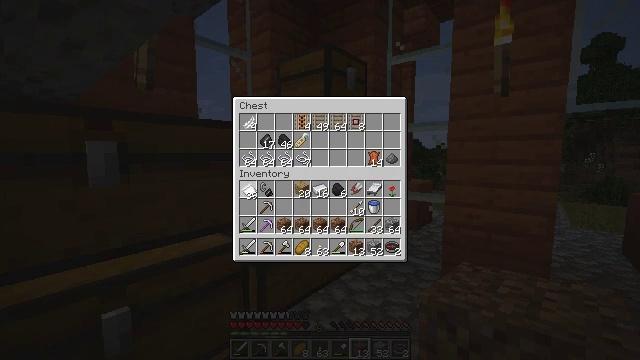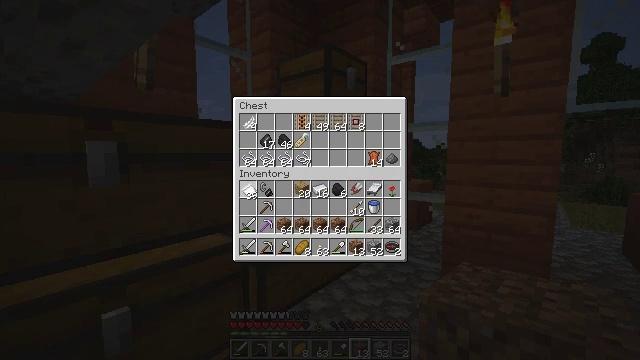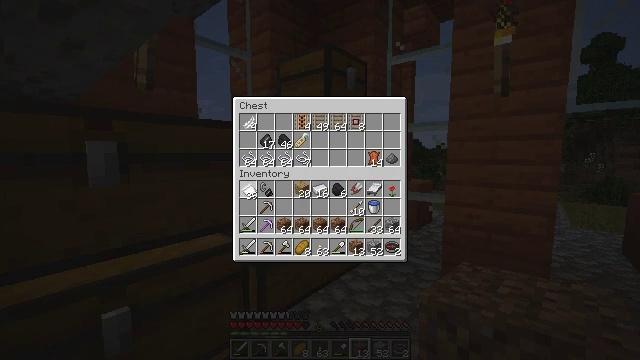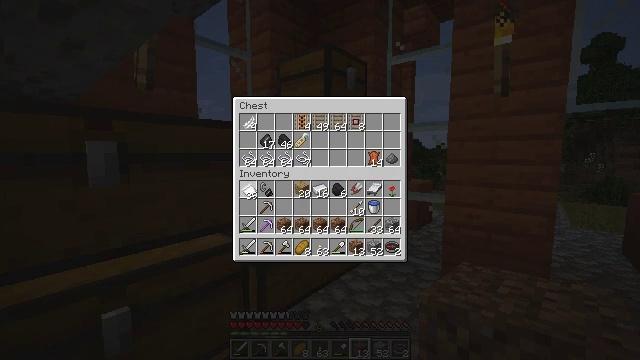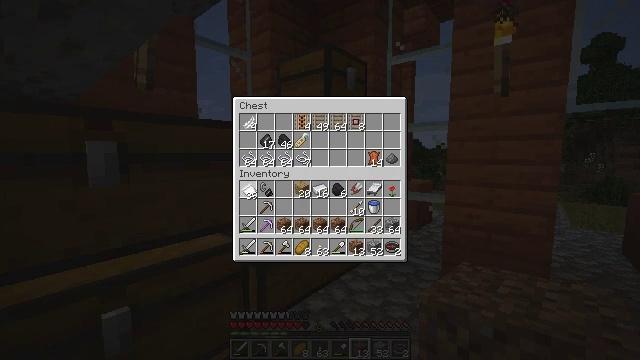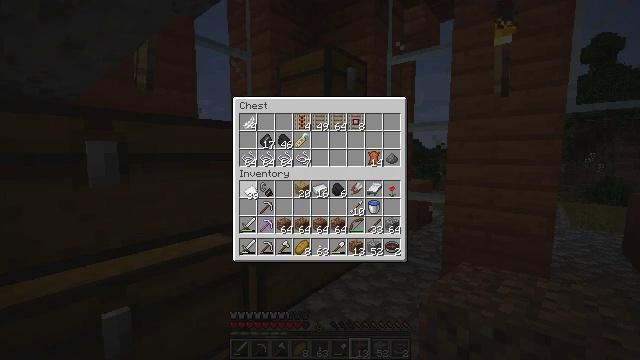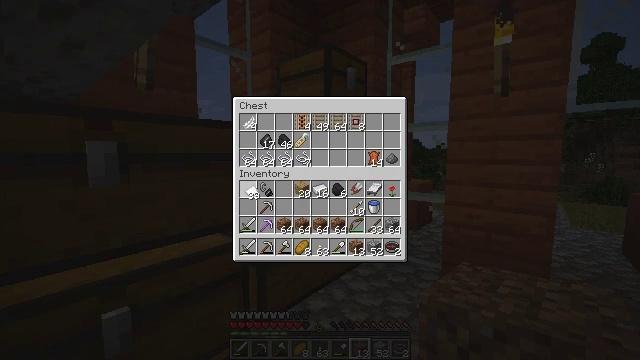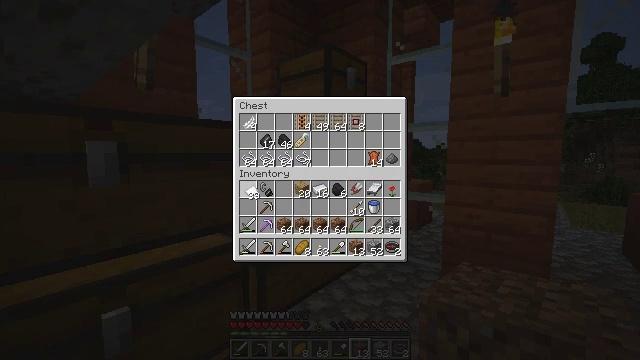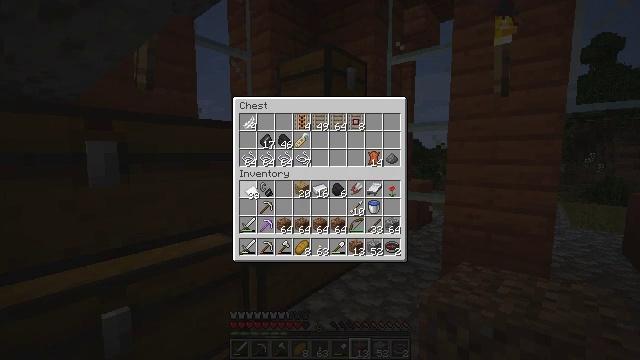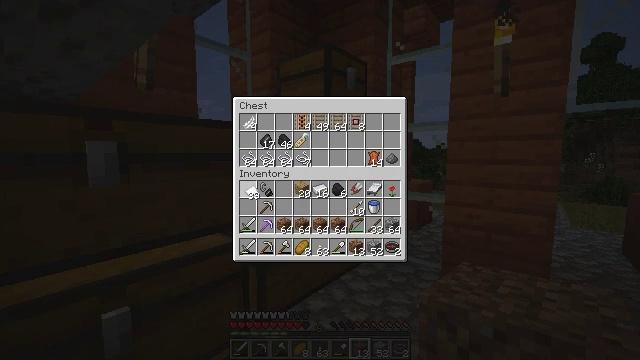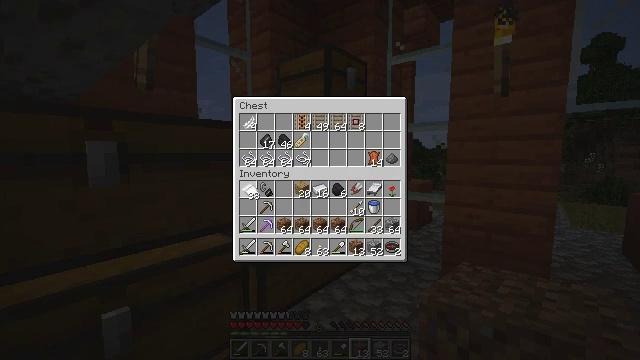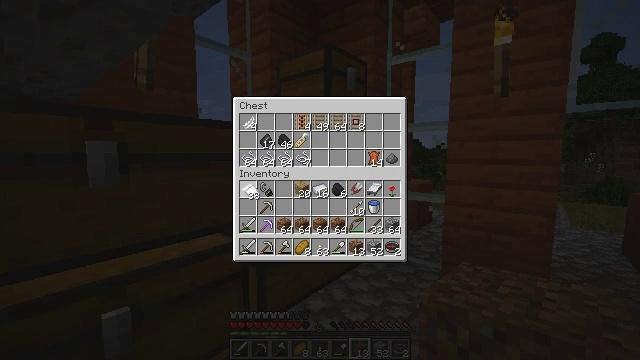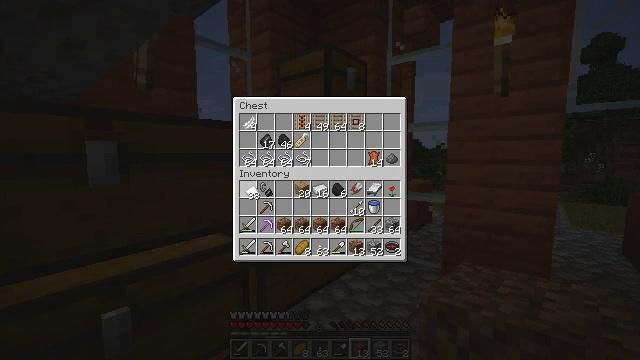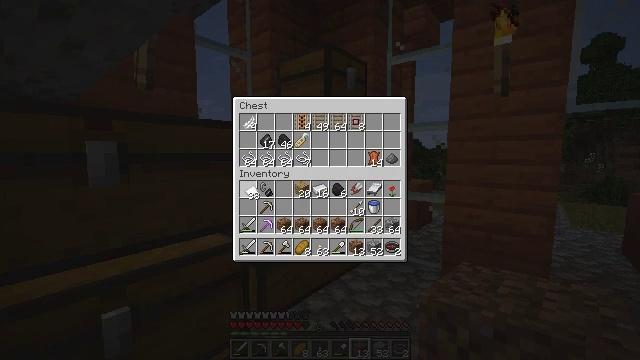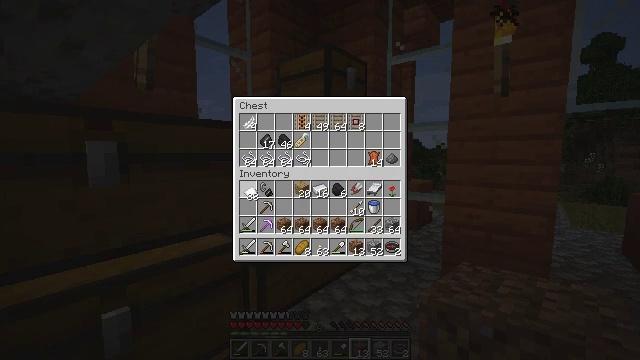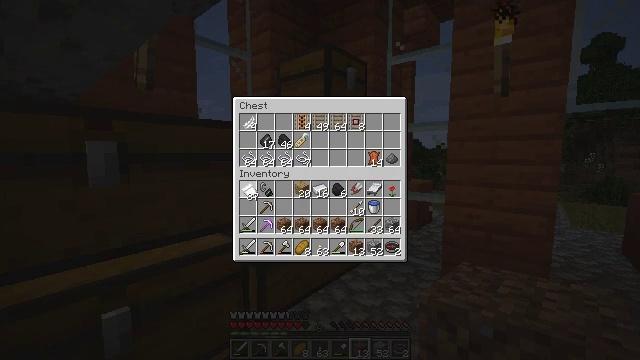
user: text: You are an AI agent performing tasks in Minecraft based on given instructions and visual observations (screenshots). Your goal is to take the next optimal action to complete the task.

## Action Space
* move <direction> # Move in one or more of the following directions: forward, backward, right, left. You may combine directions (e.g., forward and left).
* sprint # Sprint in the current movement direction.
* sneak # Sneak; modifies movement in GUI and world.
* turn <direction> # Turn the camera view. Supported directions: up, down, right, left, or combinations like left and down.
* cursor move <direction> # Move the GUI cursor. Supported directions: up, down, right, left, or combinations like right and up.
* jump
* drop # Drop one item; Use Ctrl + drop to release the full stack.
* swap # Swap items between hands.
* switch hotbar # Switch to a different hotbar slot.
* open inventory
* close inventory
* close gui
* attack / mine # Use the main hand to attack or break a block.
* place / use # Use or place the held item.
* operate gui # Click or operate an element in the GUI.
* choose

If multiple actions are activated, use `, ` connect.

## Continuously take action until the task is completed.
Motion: motion action
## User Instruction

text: Craft a map.
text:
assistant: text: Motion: use / place
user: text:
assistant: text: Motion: use / place
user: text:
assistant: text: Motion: use / place
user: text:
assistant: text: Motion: use / place
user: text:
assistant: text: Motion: use / place
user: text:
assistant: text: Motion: use / place
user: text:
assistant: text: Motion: use / place
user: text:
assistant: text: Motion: use / place
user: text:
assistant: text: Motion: use / place
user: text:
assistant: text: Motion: no_op
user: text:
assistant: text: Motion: use / place
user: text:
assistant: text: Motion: use / place
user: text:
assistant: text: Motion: use / place
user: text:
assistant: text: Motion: use / place
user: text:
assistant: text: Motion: no_op
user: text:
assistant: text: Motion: no_op
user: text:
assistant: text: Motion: no_op
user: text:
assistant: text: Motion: no_op
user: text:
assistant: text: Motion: no_op
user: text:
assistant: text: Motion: no_op
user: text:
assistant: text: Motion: no_op
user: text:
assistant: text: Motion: no_op
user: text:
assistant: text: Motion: no_op
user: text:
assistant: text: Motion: turn down
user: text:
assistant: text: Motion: turn down
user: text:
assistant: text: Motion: no_op
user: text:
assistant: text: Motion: no_op
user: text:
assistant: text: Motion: no_op
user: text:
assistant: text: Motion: no_op
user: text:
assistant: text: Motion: no_op